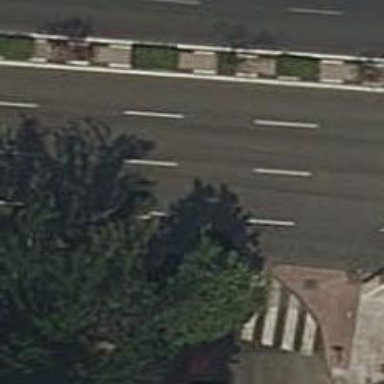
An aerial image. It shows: Sidewalk that serves as ford.